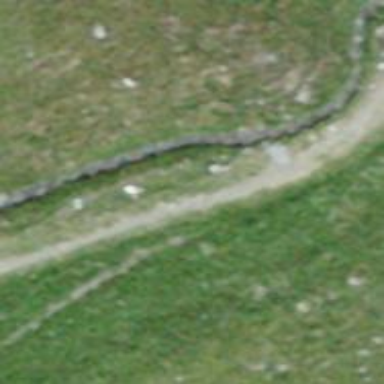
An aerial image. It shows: Intermediate downhill track with grade4 tracktype.